Question: I Need to update the TS_PARENT_TS_ID column with the TS_ID column(Primary Key). Using the first rowas example, see column name (TS_TERM_TYPE_NAME), You have "MAIN" directly under it is "RELATED(s)". all of which are related to each other, hence should have the same foreign keys in column (TS_PARENT_TS_ID)and in this case 1235. Another way to think about this is, in TS_TERM_TYPE_NAME column ALL "MAIN" that are followed with "RELATED(s)" belong to the same family and hence, should have the same (TS_PARENT_TS_ID). Can you help with a query that would update all Column (TS_PARENT_TS_ID) "RELATED" with (TS_PARENT_TS_ID) of "MAIN".
Thank you!

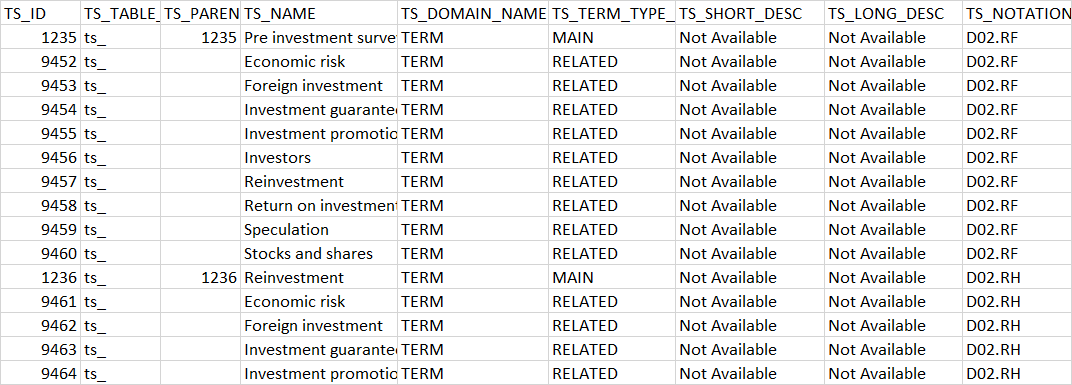
Answer: If these are related through the last column -- which seems likely -- then:
'''
update t
set ts_parent_id = (select max(t2.ts_parent_id)
from t t2
where t2.ts_term_type = 'MAIN' and
t2.ts_notation = t.ts_notation
)
where ts_term_type = 'RELATED';
'''